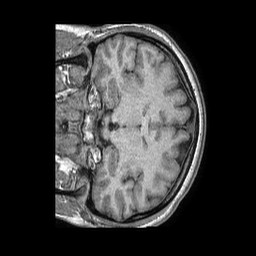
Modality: T1w
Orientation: coronal
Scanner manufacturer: philips
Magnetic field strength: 1.5 T
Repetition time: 0.007535 s
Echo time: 0.003424 s